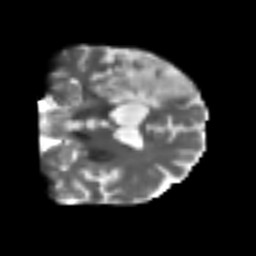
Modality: T2w
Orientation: coronal
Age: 64
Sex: male
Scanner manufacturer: siemens
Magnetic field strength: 3 T
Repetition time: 4.999 s
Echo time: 0.07946 s